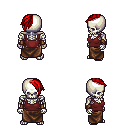
a pixel art fantasy rpg character, male body template, skeleton, maroon pirate shirt, robe skirt, red long mohawk hairstyle, leather bracers, four views (front, back, left, right), 2x2 character sprite sheet, small pixel art, hard edges, no anti-aliasing